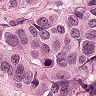
Metastatic tissue present: yes